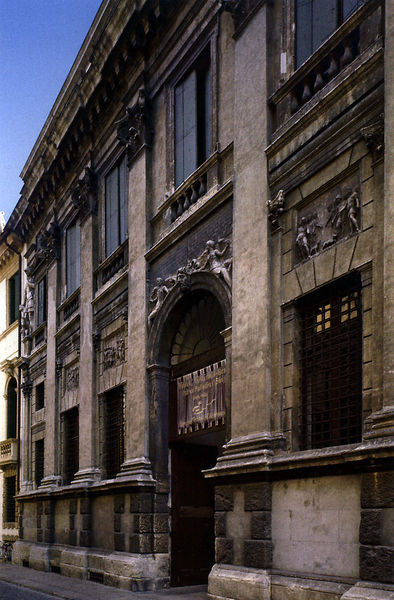
Titel: Palazzo Valmarana
Künstler: Andrea Palladio
Standort: Vicenza (EU - I - Venetien)
Schlagwörter: himmel, fenster, schmuck, strasse, säulen, tür, gebäude, haus, ornament, alt, architektur, sockel, stein, steine, vorhang, gitter, figur, engel, statue, relief, bogen, fassade, gasse, schule, türe, figuren, rundbogen, banner, ornamente, tor, foto, fotografie, eingang, kloster, palast, palazzo, torbogen, balustrade, rom, fries, portal, sims, sandstein, florenz, fresko, museum, klassisch, kapitel, zweigeschossig, romanisch, halbsäulen, augsburg, kaus